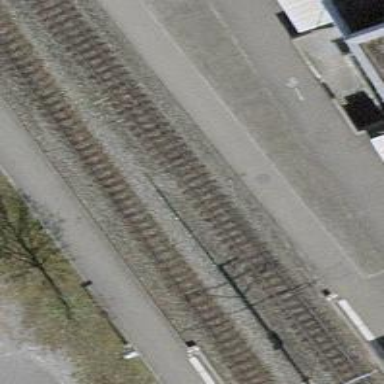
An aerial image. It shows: Narrow-gauge railway with electrified contact line.